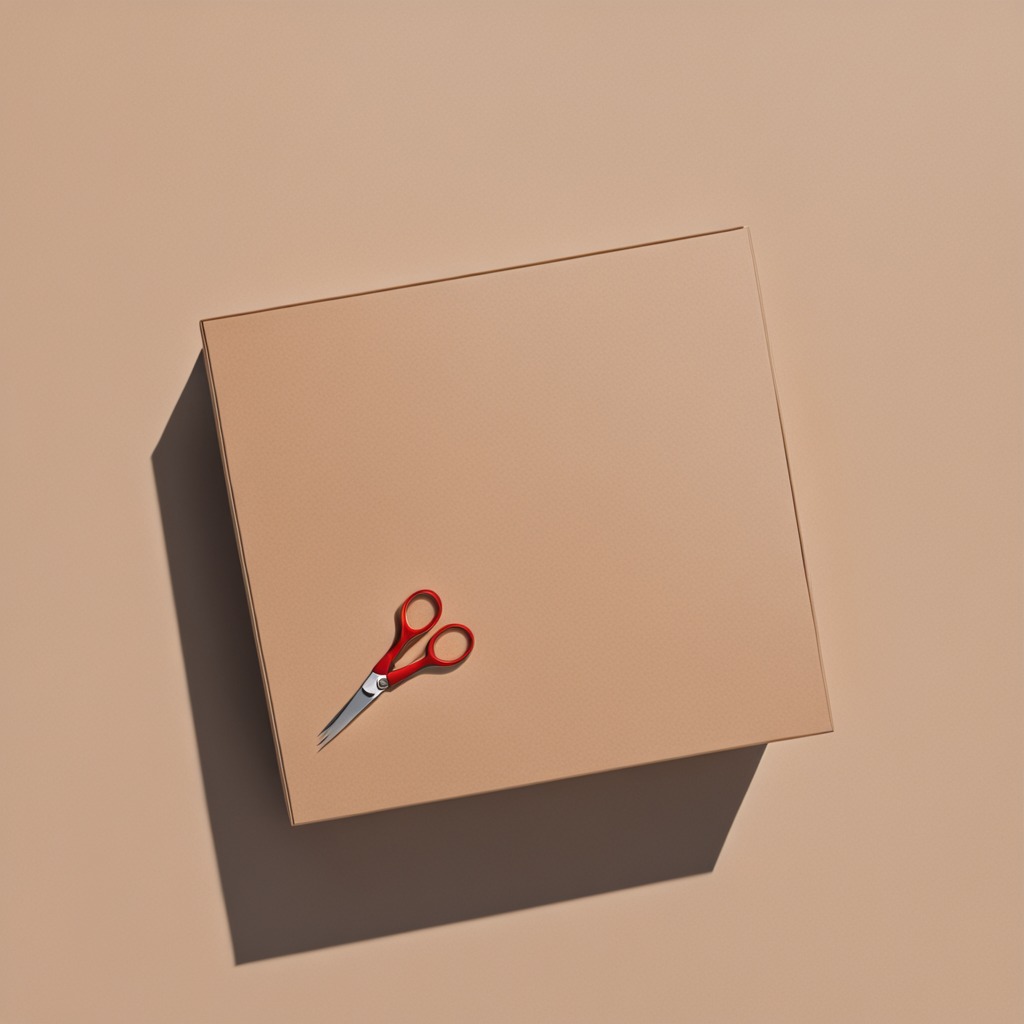
A scissor lying on a clean dry cardboard box surface in an outdoor workshop during daytime bright natural light soft shadows slightly creased but